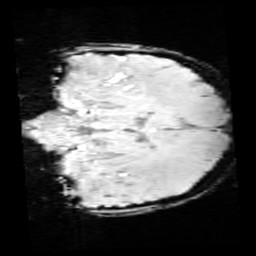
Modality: SWI
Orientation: coronal
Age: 11
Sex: female
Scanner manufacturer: siemens
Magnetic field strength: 3 T
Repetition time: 0.027 s
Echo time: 0.02 s